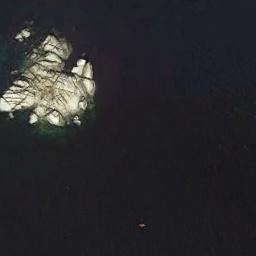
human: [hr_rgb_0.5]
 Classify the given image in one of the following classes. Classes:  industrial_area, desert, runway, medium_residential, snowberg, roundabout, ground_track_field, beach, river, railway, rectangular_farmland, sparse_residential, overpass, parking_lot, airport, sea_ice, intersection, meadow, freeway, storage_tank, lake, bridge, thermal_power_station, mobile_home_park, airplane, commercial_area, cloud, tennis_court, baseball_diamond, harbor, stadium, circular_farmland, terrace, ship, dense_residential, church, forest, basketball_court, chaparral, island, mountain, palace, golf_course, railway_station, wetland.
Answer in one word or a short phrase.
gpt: island